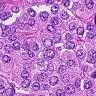
Metastatic tissue present: yes